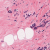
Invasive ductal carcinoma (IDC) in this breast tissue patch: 1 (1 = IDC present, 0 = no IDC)